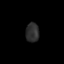
Tissue: lung
Cell type: T cells
Senescence score: 0.2344
Nuclear area (px): 255
Mean DAPI intensity: 44.996